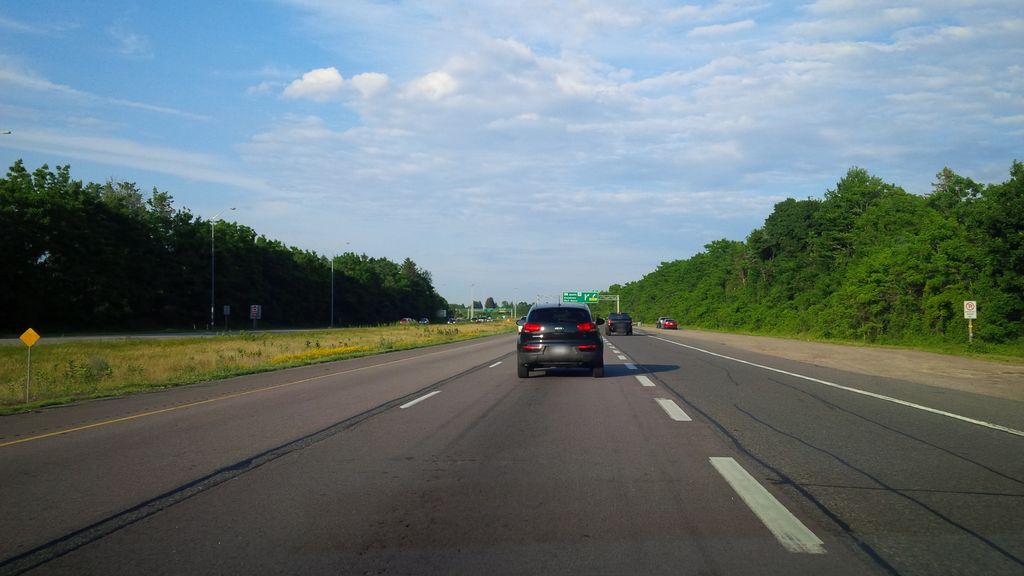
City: hamilton